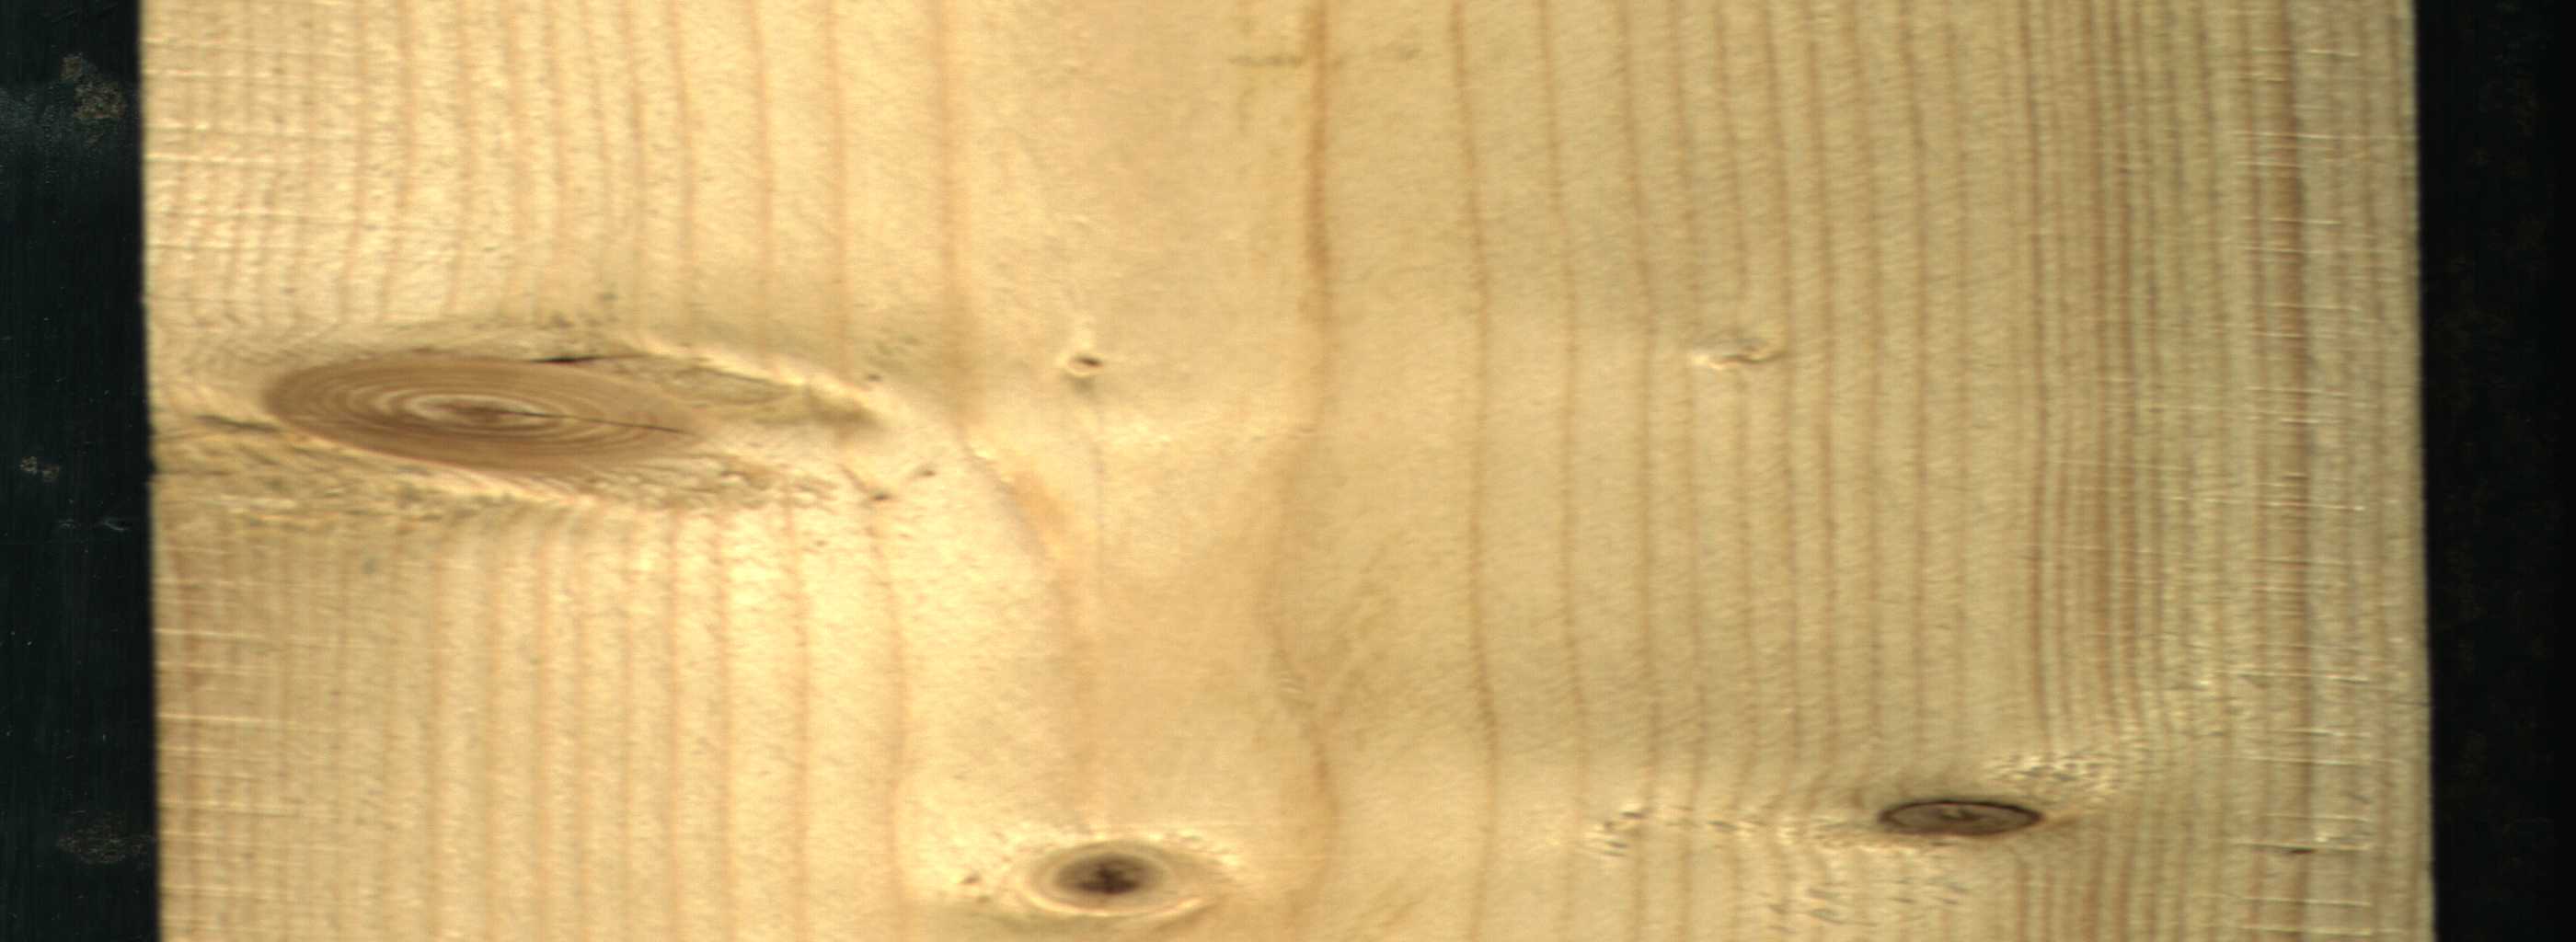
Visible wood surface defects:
Live_Knot
Live_Knot
Live_Knot